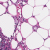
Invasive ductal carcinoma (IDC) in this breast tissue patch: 0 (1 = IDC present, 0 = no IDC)